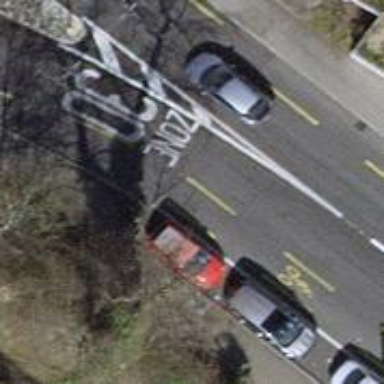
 along with designated lanes for cyclists on both sides of the road. The sidewalks have asphalt surfaces as well."